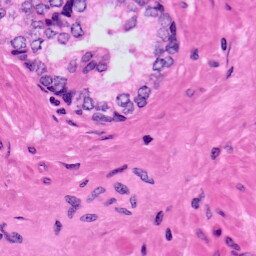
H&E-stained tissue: Prostate